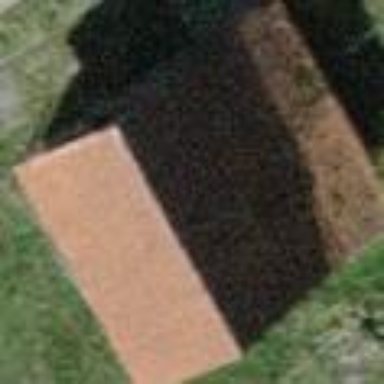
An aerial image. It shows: Shed.